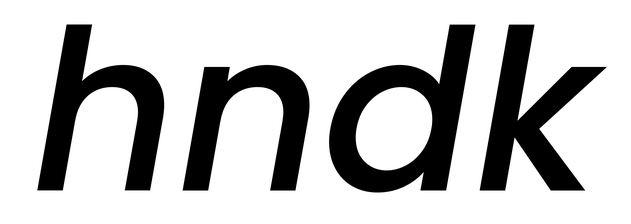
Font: Poppins-MediumItalic